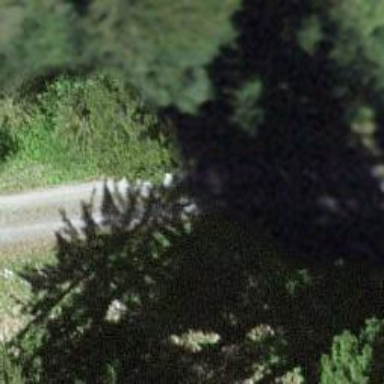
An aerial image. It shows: Dirt track road.